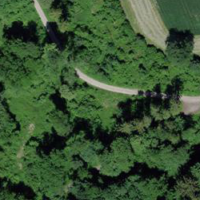
EUNIS habitat code: 44
Species observed at this site:
Vanessa atalanta